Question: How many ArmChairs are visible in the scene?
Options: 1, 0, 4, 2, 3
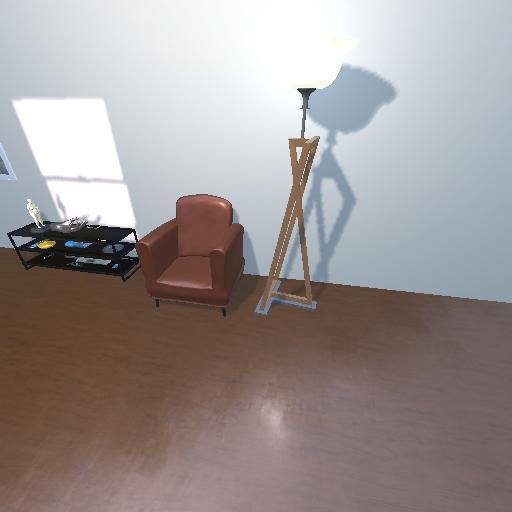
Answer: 1